Question: What app is advertised?
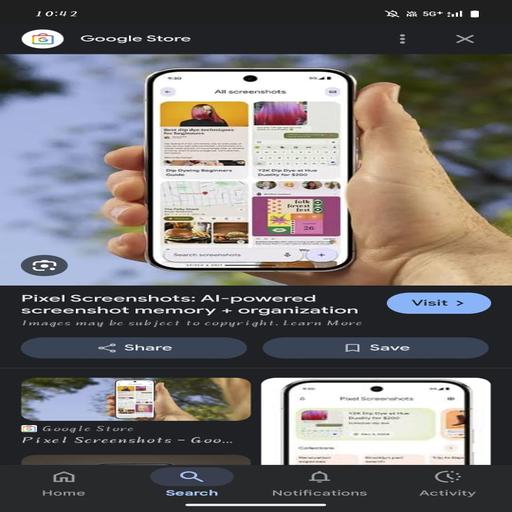
Answer: Pixel Screenshots